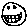
Label: smiley face